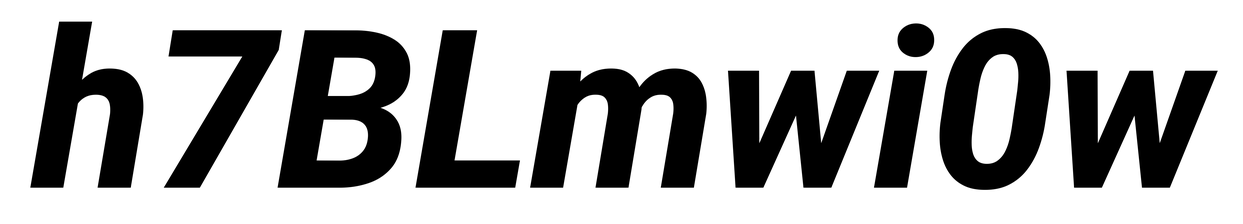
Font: Roboto-Italic_ExtraBold_Italic